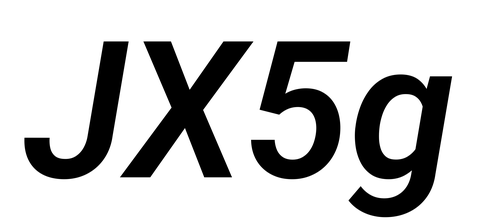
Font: Roboto-Italic_SemiBold_Italic